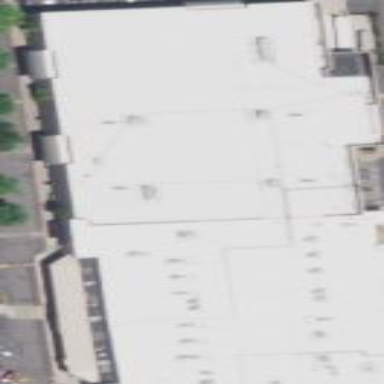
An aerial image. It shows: Department store building.